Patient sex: F
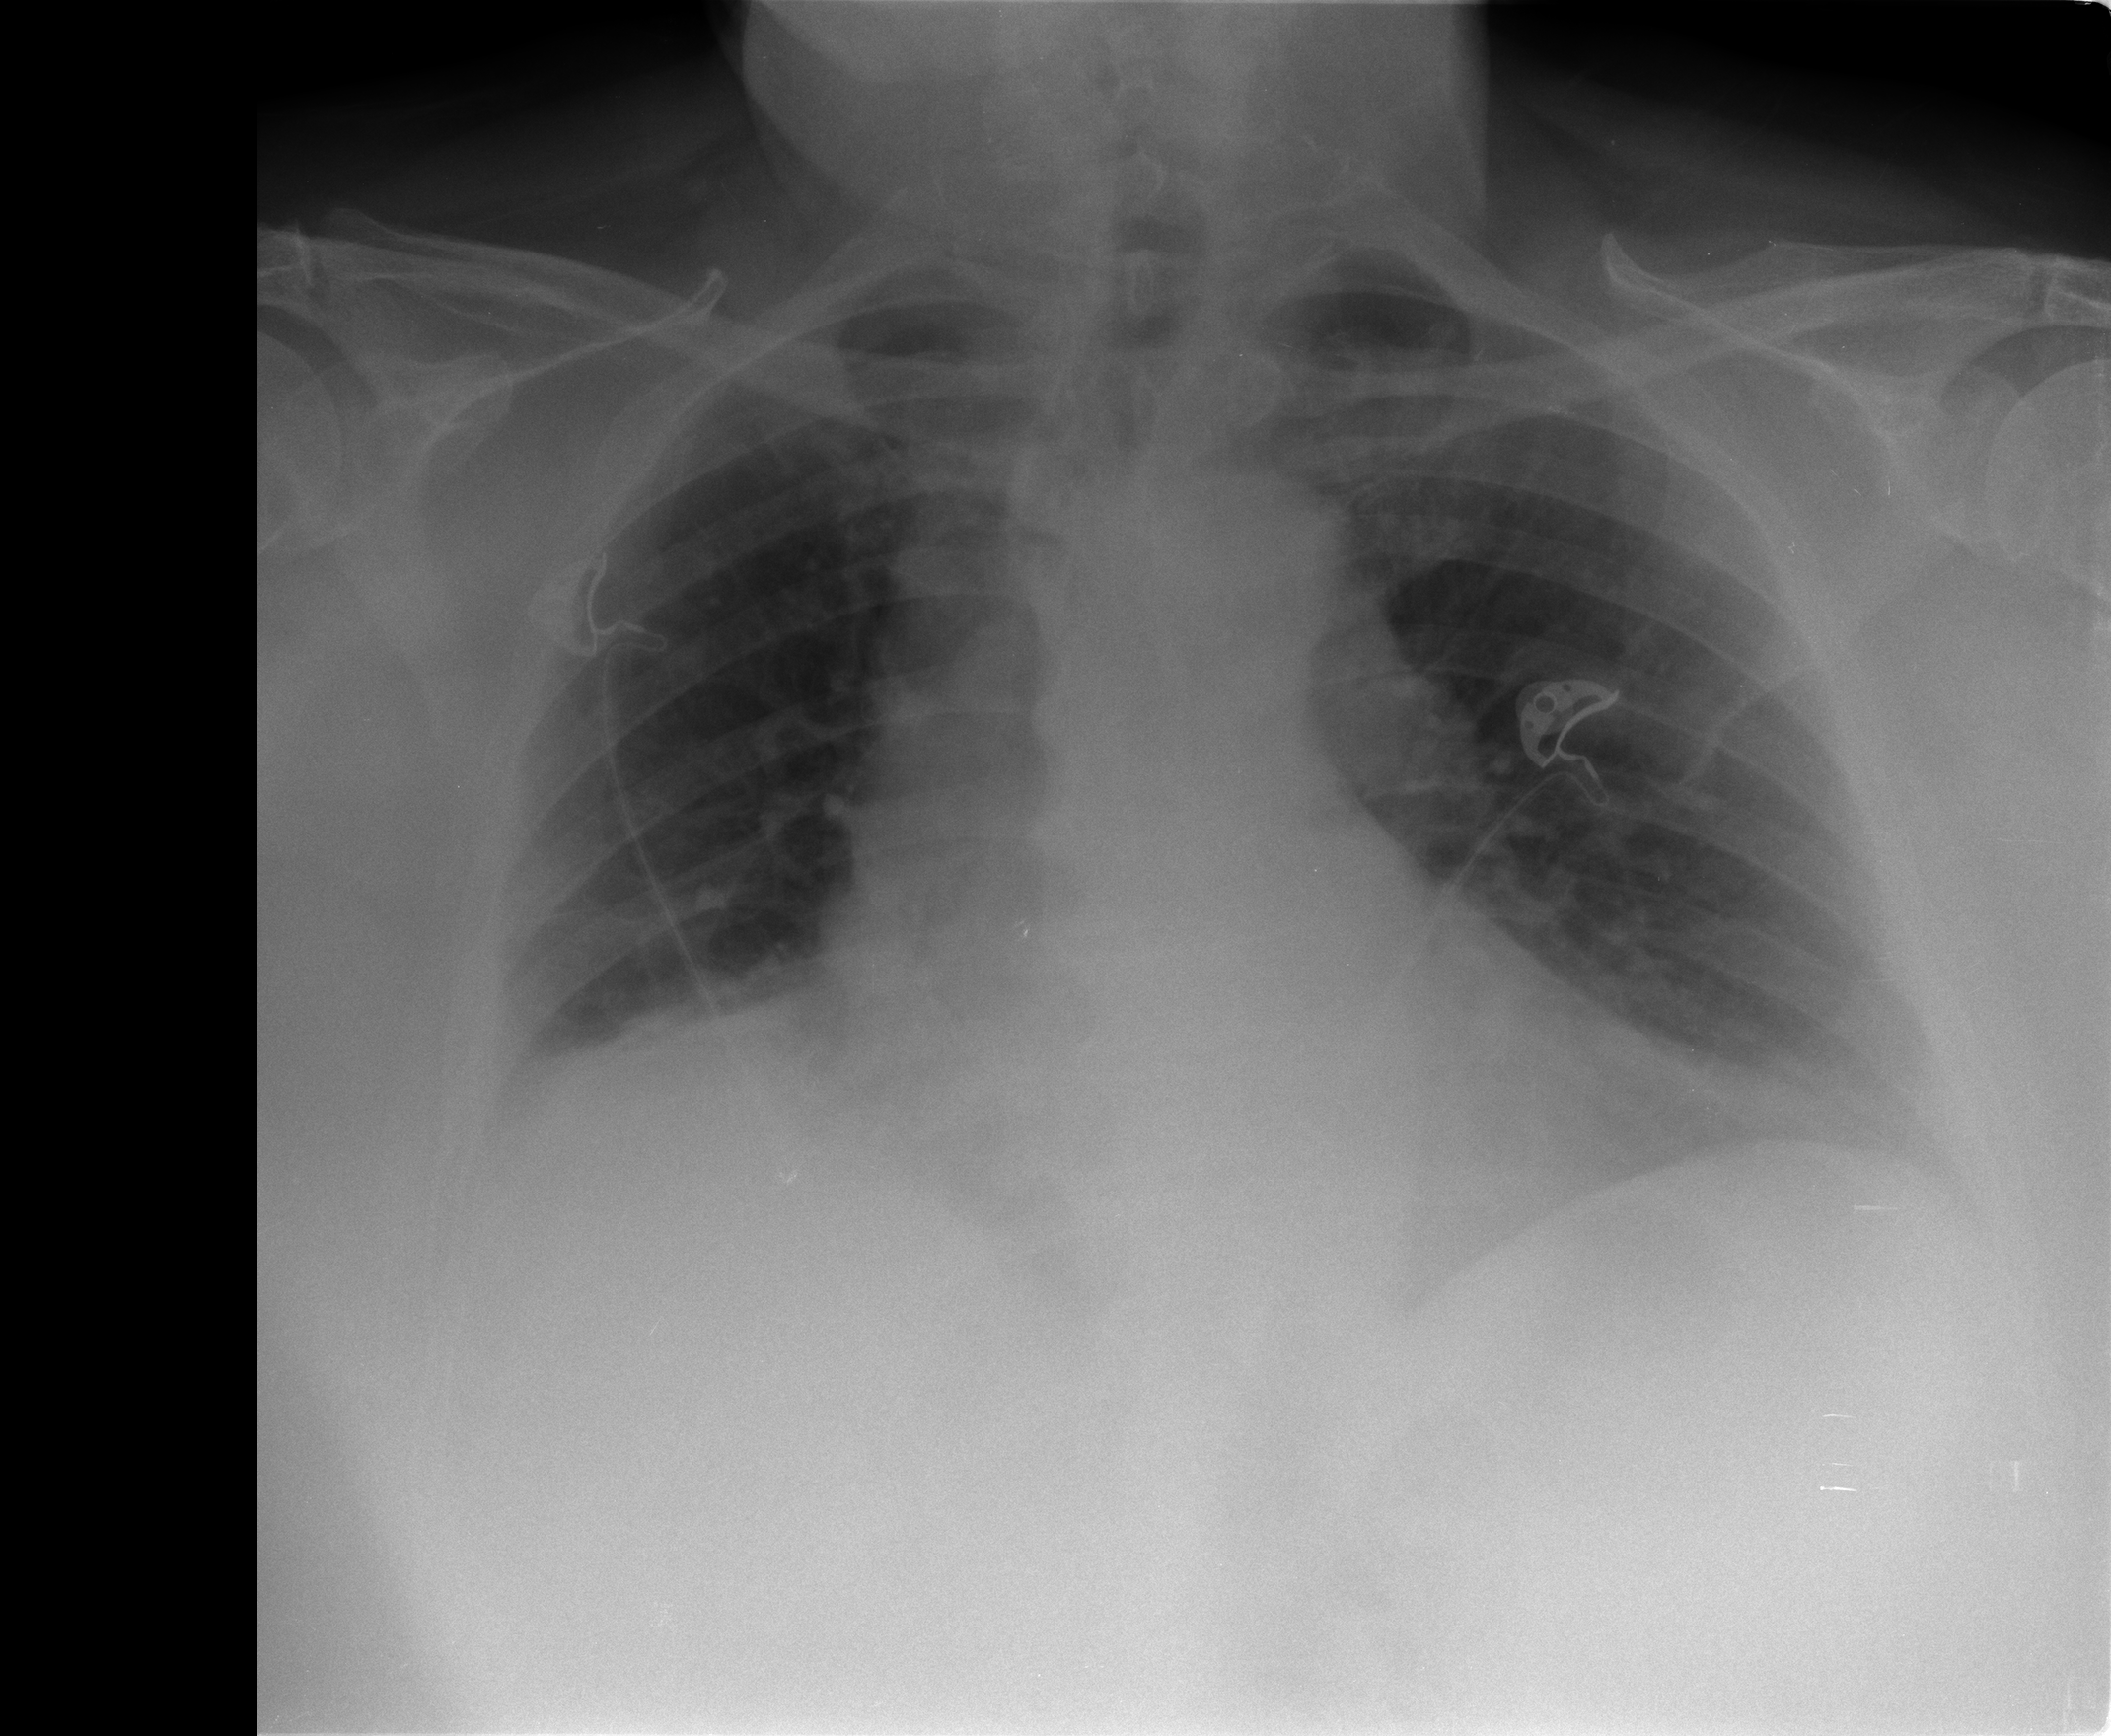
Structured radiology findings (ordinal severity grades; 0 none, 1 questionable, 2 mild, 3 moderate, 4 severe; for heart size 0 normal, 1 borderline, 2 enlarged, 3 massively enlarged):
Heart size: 0
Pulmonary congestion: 0
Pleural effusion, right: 0
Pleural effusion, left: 0
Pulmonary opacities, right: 1
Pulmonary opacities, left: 0
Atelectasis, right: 2
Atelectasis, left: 0